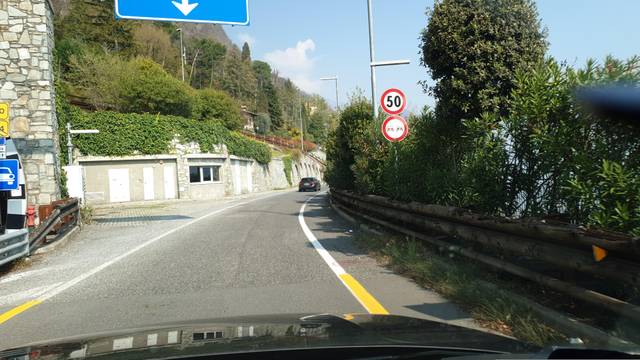
Region: Italy
Coordinates: 46.006, 9.234